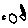
Label: circle